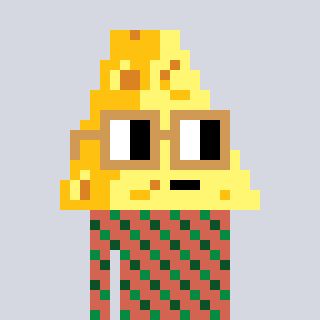
a pixel art character with square brown glasses, a cheese-shaped head and a peachy-colored body on a cool background